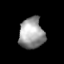
Tissue: lung
Cell type: Epithelial cells
Senescence score: 0.1912
Nuclear area (px): 753
Mean DAPI intensity: 156.039